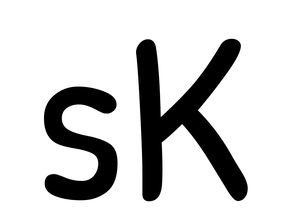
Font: PatrickHand-Regular